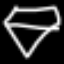
Label: diamond